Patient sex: M
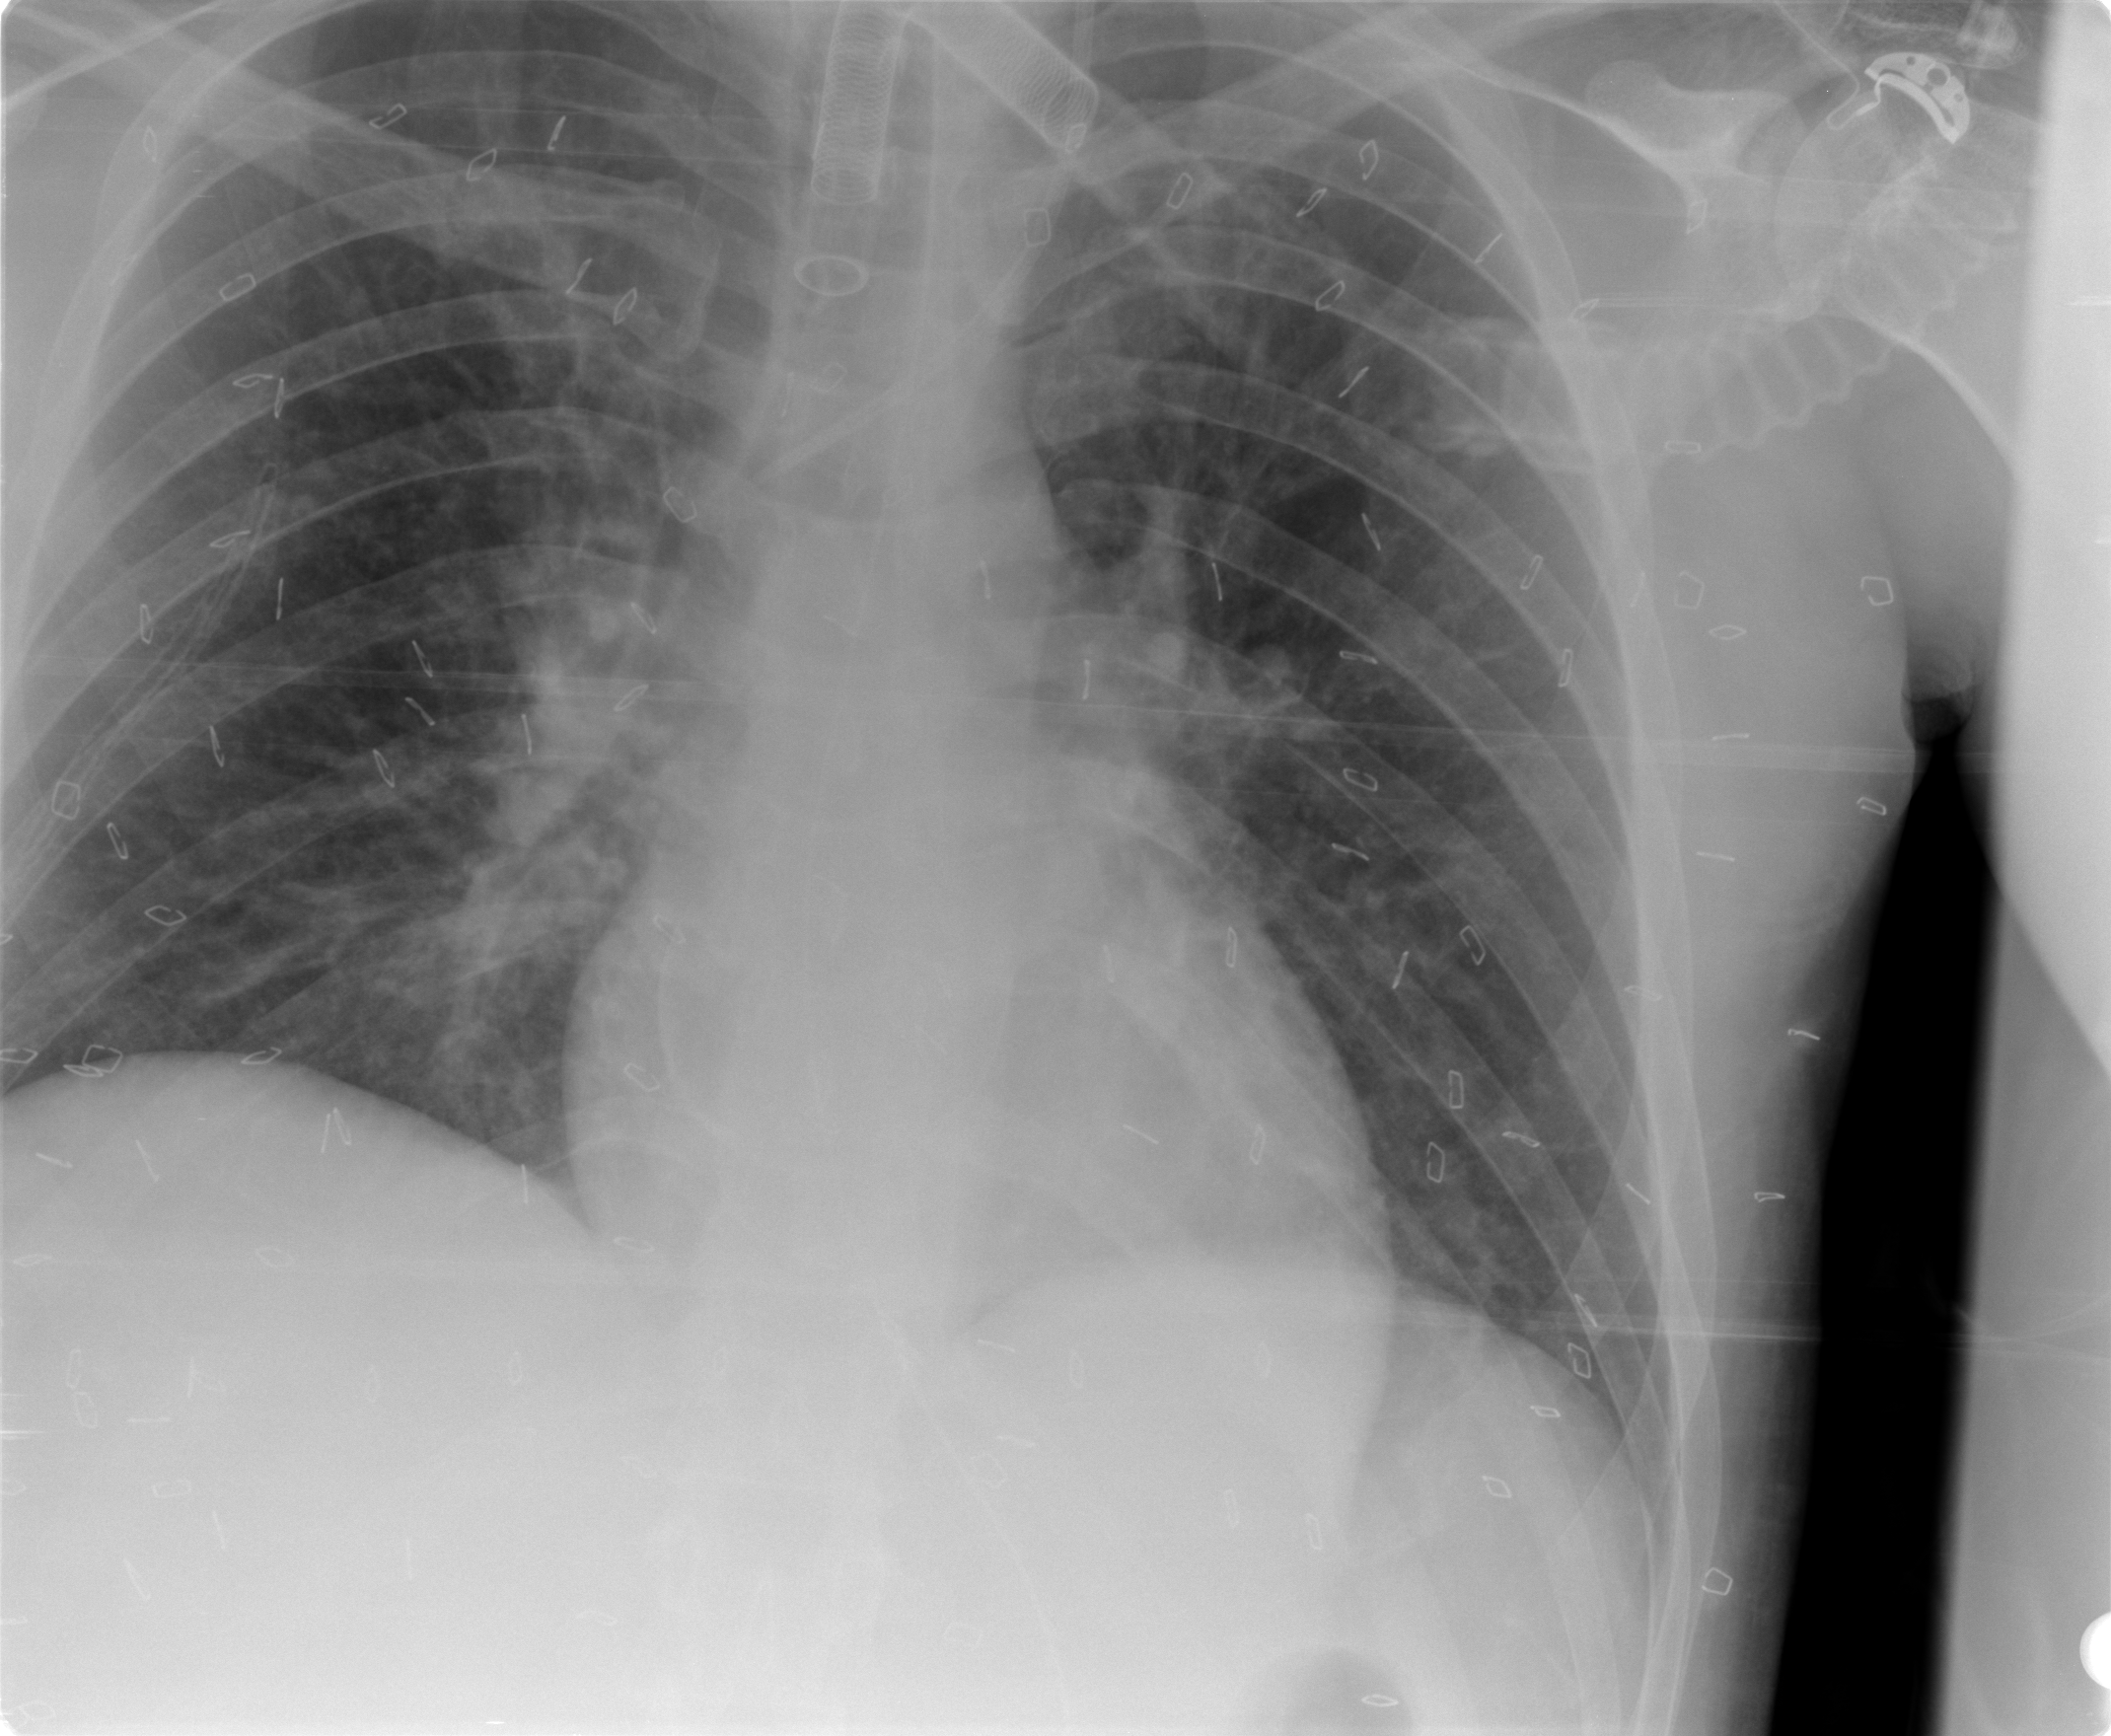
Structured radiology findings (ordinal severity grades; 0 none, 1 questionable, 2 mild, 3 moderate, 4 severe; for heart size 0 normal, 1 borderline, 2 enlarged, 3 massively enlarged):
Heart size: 0
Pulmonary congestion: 0
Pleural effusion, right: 0
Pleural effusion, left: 0
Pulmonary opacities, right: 2
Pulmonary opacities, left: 0
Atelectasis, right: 0
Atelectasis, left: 0